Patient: sex F, age 56
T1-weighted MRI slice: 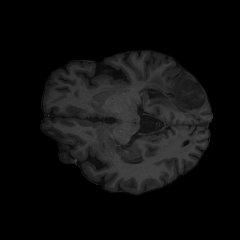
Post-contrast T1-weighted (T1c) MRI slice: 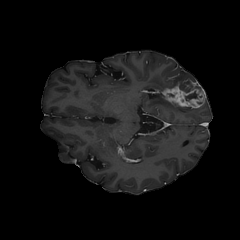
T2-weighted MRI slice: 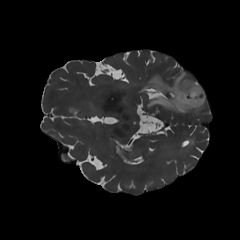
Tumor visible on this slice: yes
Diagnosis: Glioblastoma, IDH-wildtype
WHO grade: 4